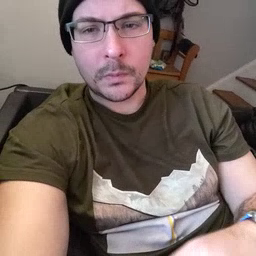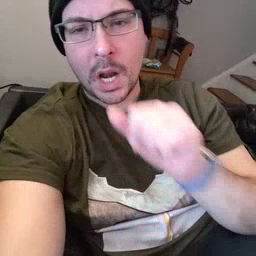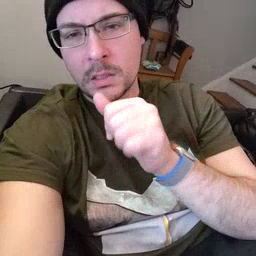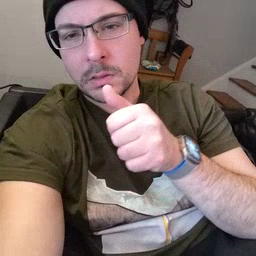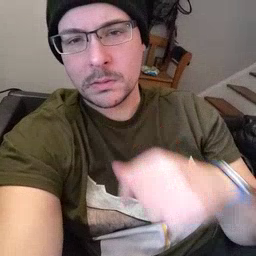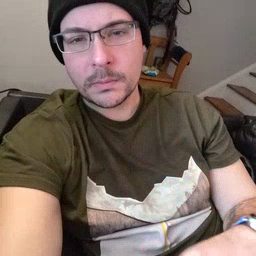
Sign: nuts